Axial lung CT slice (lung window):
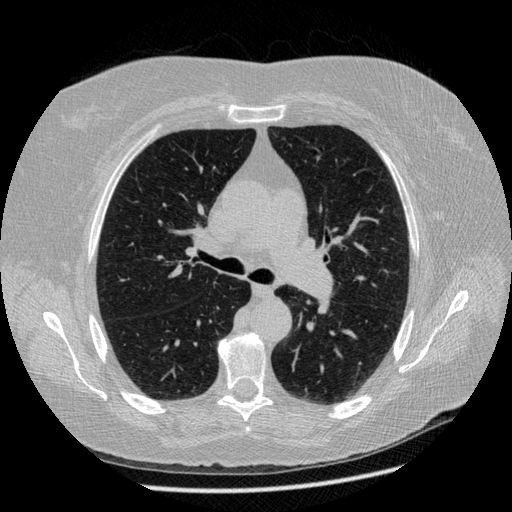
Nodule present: no